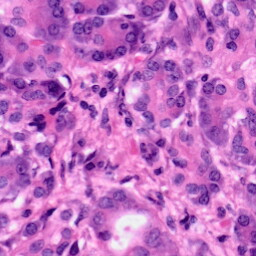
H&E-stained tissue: Pancreatic